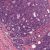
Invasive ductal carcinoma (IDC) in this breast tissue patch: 1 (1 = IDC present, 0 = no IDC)